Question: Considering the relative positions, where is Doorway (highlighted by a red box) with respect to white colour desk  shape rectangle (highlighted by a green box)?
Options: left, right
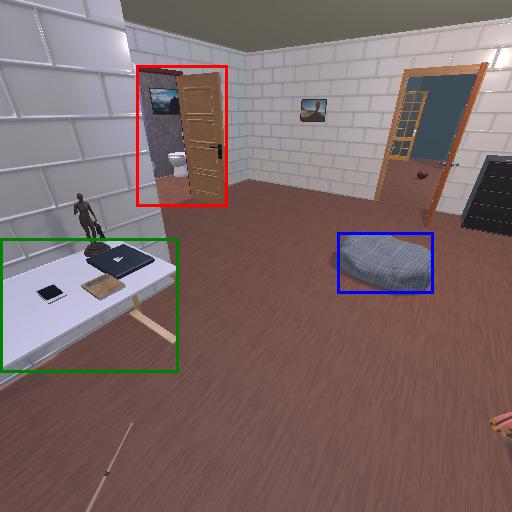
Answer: left